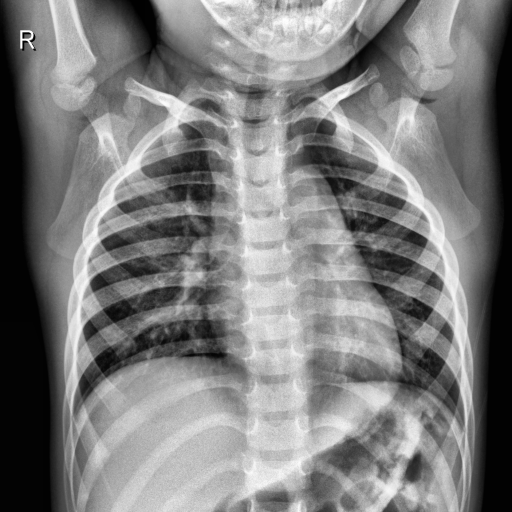
Finding: NORMAL